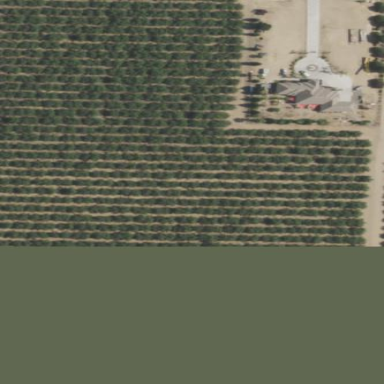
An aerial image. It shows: Orchard filled with almond trees.